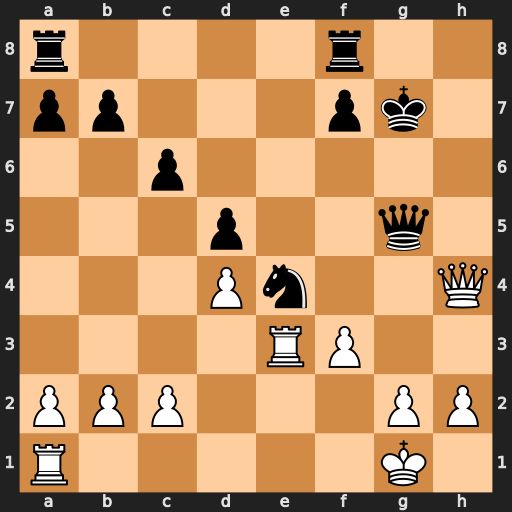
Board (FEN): r4r2/pp3pk1/2p5/3p2q1/3Pn2Q/4RP2/PPP3PP/R5K1
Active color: w
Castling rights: -
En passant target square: -
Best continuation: Rxe4 Qxh4 Rxh4